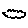
Label: cloud